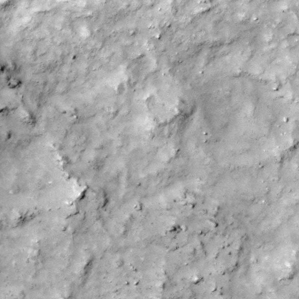
Label: non_frost